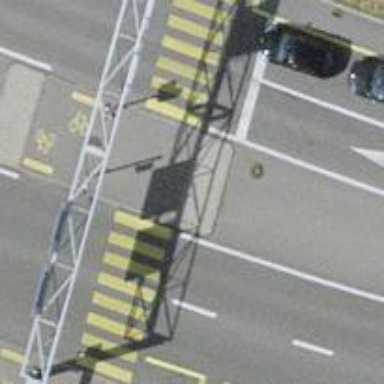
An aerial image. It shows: Secondary road with asphalt surface. It has lanes for both sidewalk and cycleway.